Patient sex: M
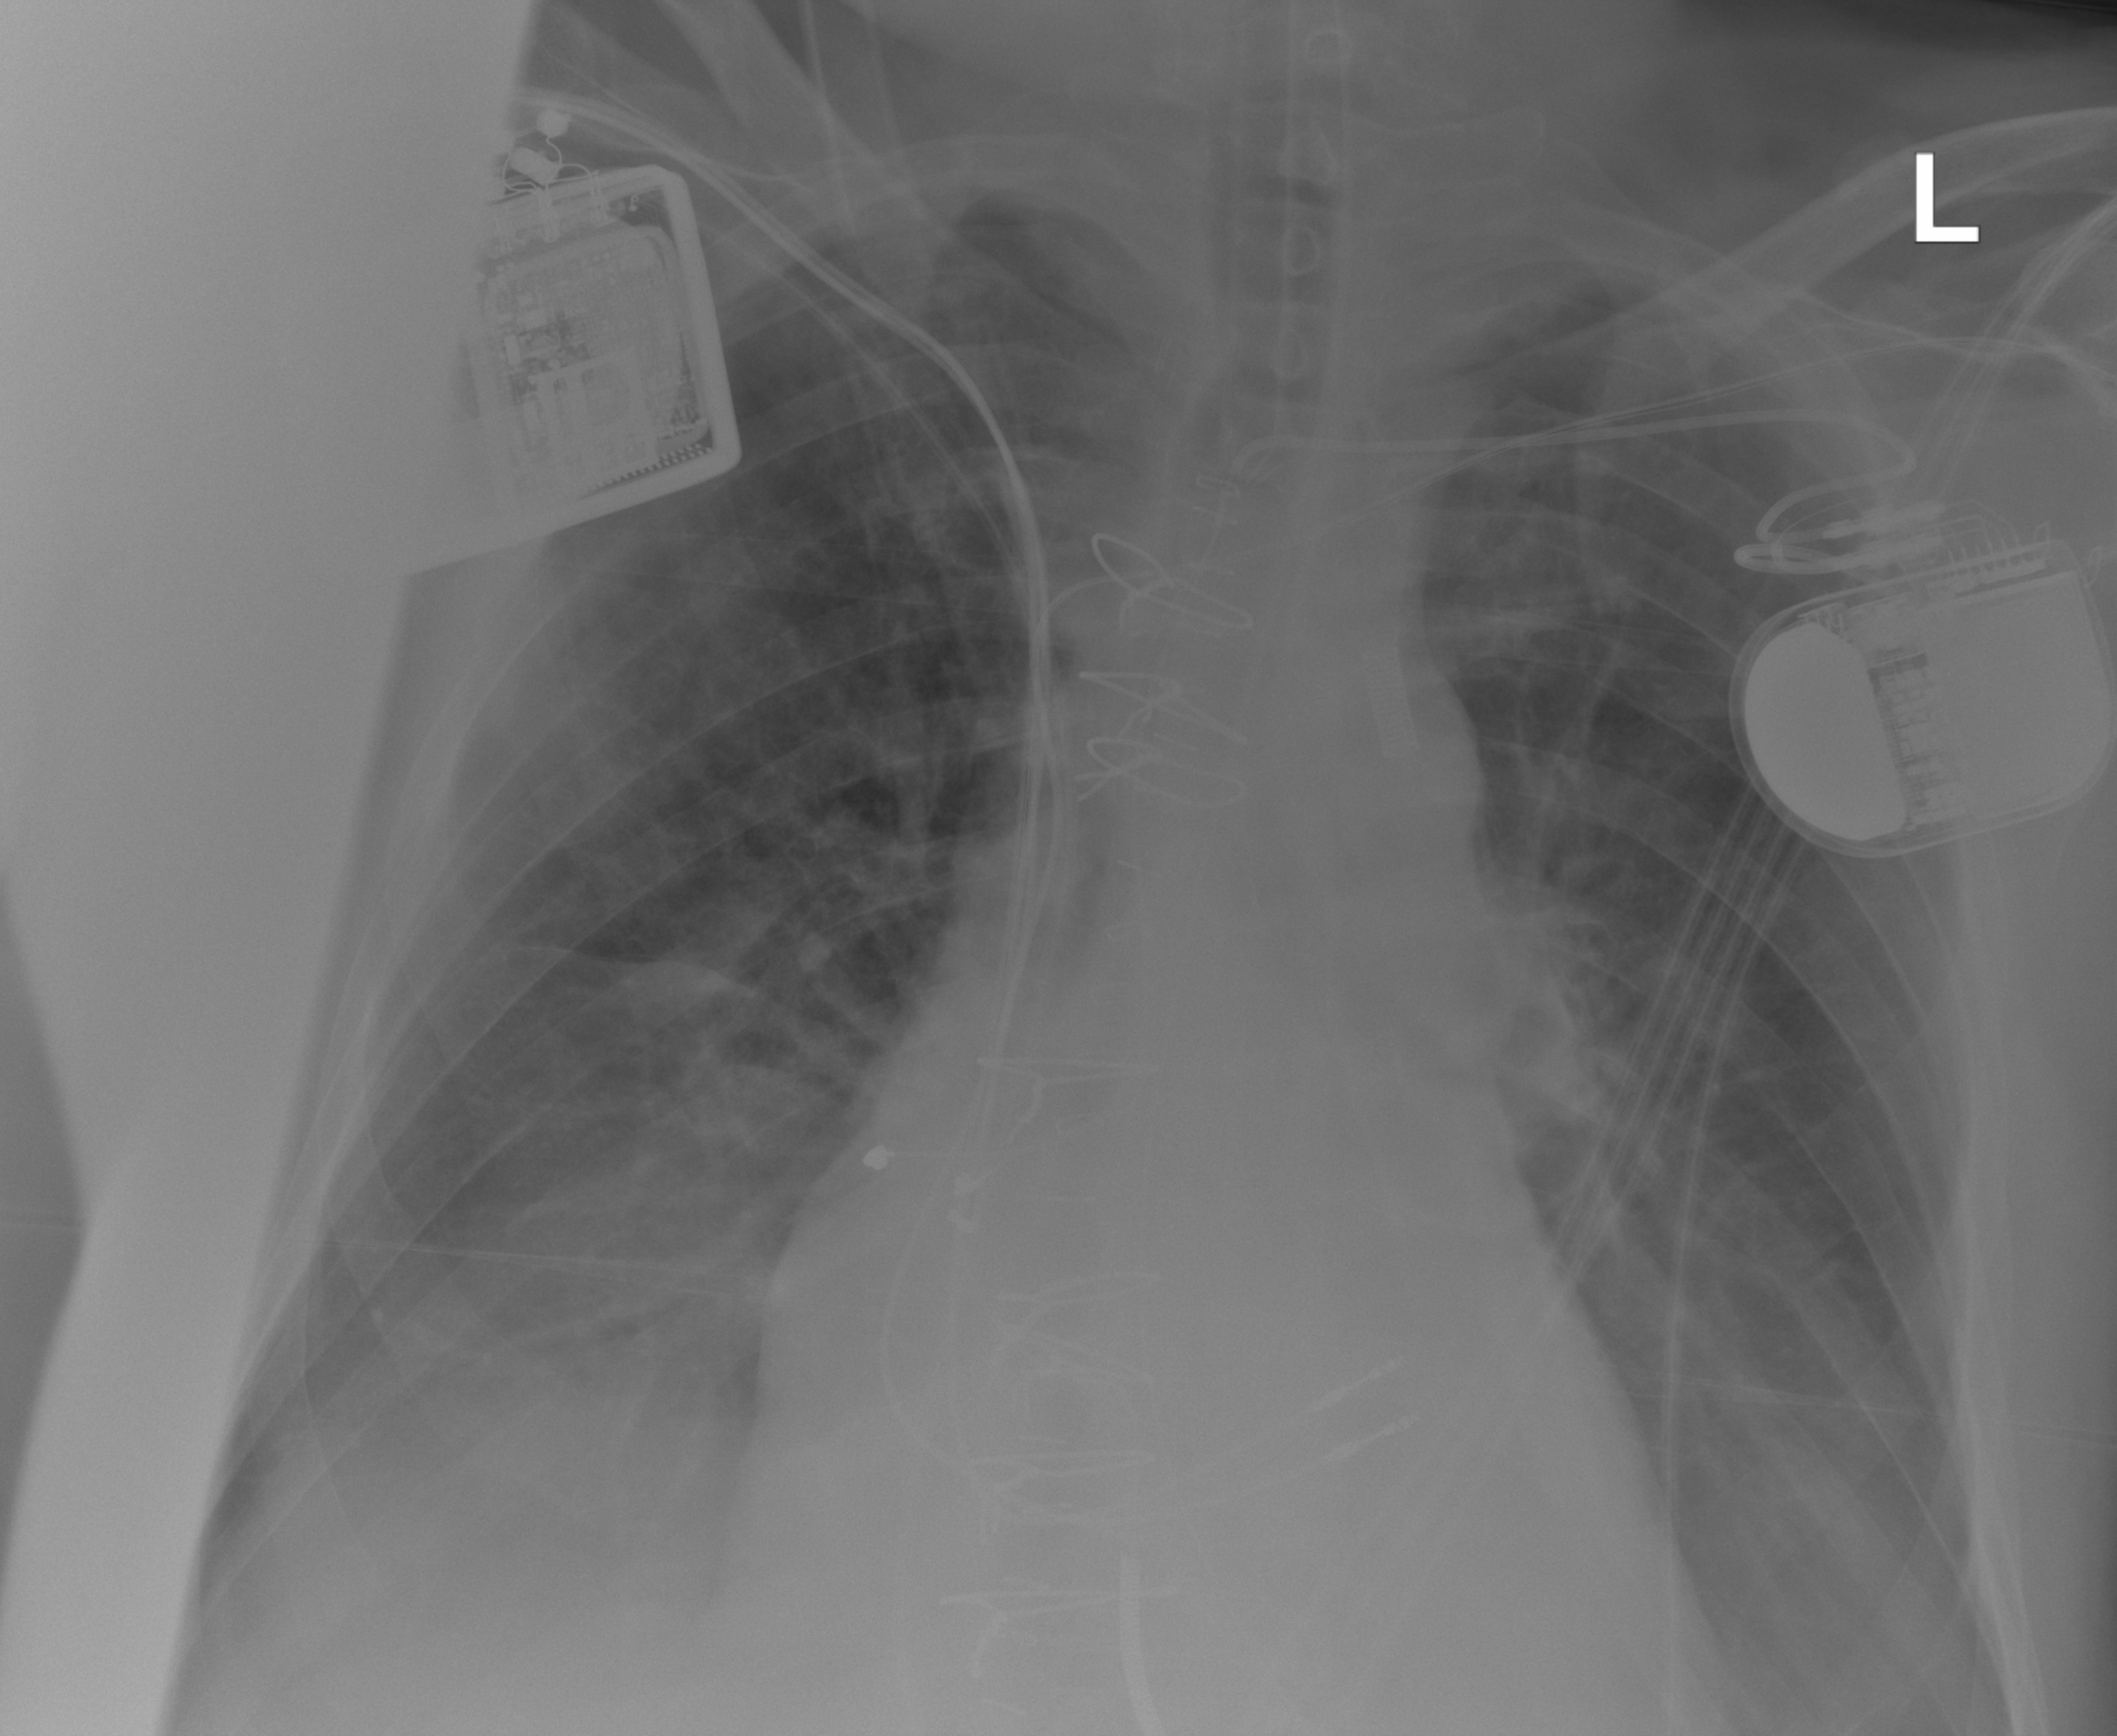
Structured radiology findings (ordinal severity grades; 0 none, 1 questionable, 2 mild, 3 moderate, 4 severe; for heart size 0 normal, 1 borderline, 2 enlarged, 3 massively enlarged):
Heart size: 1
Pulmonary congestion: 0
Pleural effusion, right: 2
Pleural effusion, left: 2
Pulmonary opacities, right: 2
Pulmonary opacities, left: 0
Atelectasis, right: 2
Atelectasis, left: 0